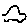
Label: car